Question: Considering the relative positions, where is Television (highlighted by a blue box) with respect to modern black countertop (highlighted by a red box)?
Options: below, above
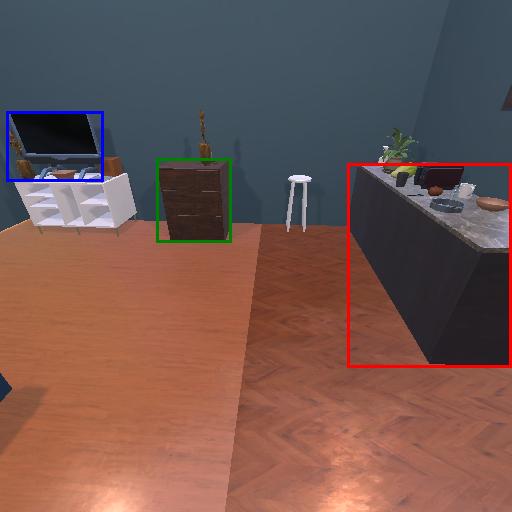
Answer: below